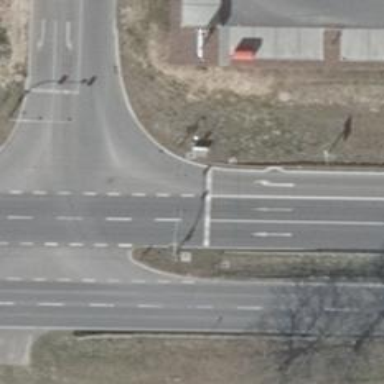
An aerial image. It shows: Primary highway with asphalt surface and lane markings. No sidewalks are present.